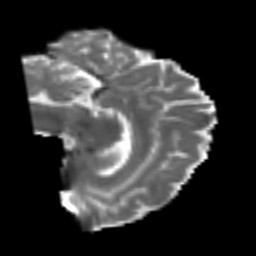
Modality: T2w
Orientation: sagittal
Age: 50
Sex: female
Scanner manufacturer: siemens
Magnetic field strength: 3 T
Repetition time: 4.999 s
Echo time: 0.07946 s